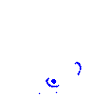
Particle: pion